Question: Not for the code editor but the IntelliJ menus and dialogs, fonts are getting bold.
My question would be:
-

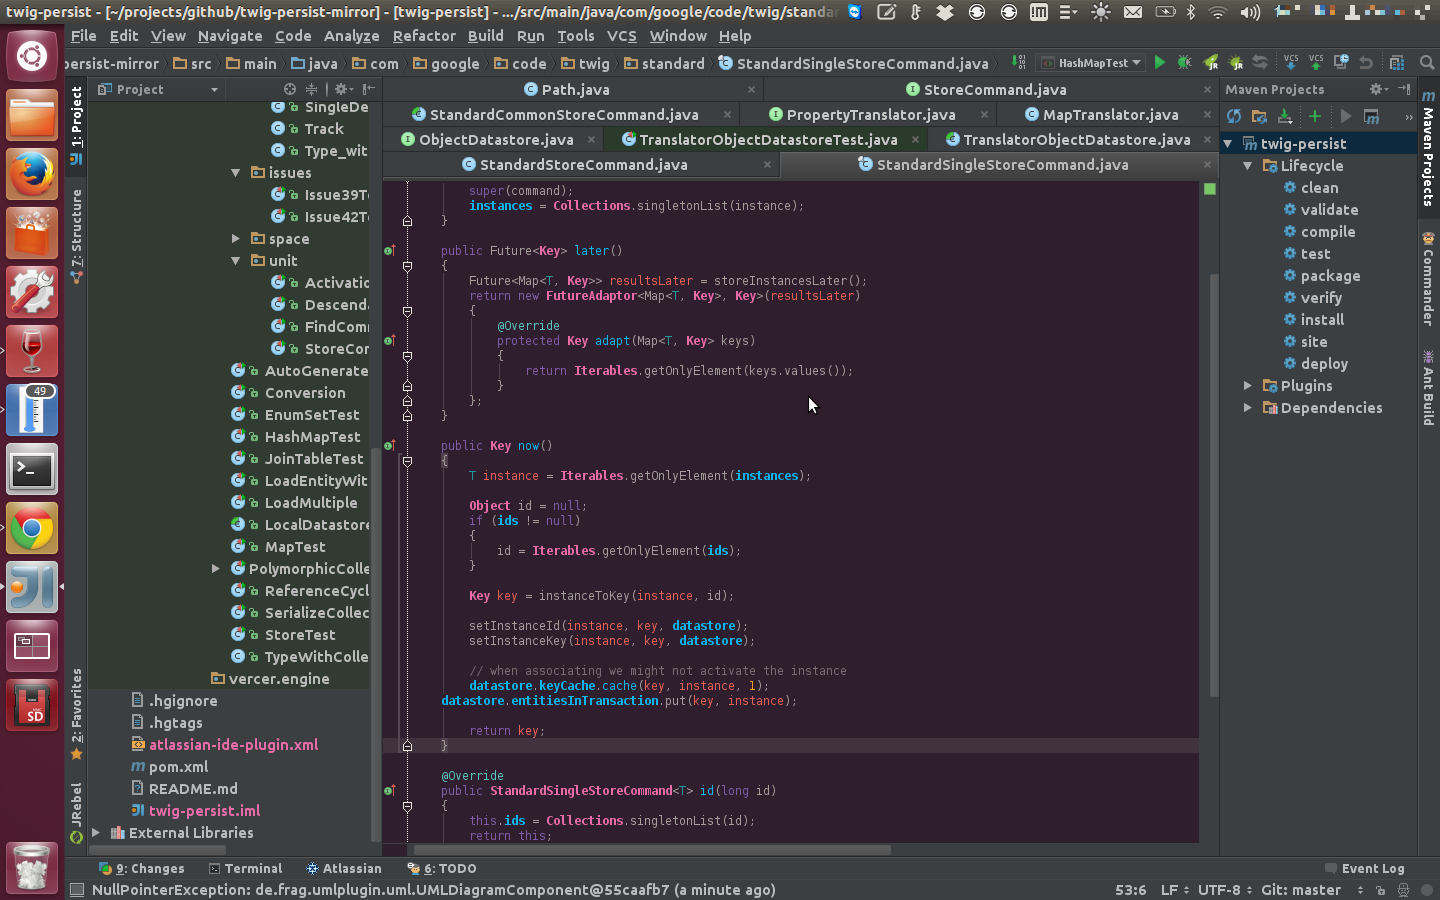
Answer: Just got the same problem after installing some package. This is a really late response I guess :)
Two options to resolve it:
1- Setting->Appearance: check Override default fonts by (not recommended), and change it to your liking.
2- I tried this command to remove this font, because my thunderbird was also effected:
sudo apt-get remove fonts-unfonts-core
cheers.